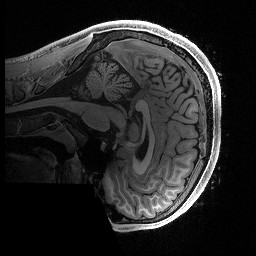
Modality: T1w
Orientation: sagittal
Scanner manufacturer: siemens
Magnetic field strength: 3 T
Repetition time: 2.5 s
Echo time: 0.0029 s